Question: Yesterday i accessed the server of a friend, and all went good.
But today I'm getting this error message(on filezilla).
'''
Status: Connecting to 37.187.32.6:21...
Status: Connection established, waiting for welcome message...
Status: Initializing TLS...
Error: GnuTLS error -12: A TLS fatal alert has been received.
Error: Could not connect to server
Status: Waiting to retry...
Status: Connecting to 37.187.32.6:21...
Status: Connection established, waiting for welcome message...
Response: 220 ProFTPD 1.3.4c Server (ProFTPD) [37.187.32.6]
Command: AUTH TLS
Response: 234 AUTH TLS successful
Status: Initializing TLS...
Error: GnuTLS error -12: A TLS fatal alert has been received.
Error: Could not connect to server
'''
And with FireFTP, I see this

And this is in the index.html file
'''
Welcome to Parallels!
If you are seeing this message, the website for is not available at this time.
If you are the owner of this website, one of the following things may be occurring:
You have not put any content on your website.
Your provider has suspended this page.
Please login to https://:8443 to receive instructions on setting up your website
New to Parallels?
Parallels is a worldwide leader in virtualization and automation software that optimizes computing for consumers, businesses, and Cloud services providers across all major hardware, operating systems, and virtualization platforms.
For the Cloud, Parallels automation and virtualization software enables cloud services providers to rapidly and profitably deliver the widest range of cloud services that small businesses want and need. Our software includes key building blocks of cloud service delivery - self service control panels, billing, cloud service provisioning and virtualization. We enable the delivery of all types of services that small businesses need - shared web hosting and web applications, messaging and collaboration services, virtualized infrastructure services and thousands of other applications.
Our Automation products allow businesses to optimize their systems to maximize profit. Our Virtualization products allow personal computers to run several operating systems on one computer (like OSX and Windows) and for individual servers to function like many servers at once for creating cloud computing environments.
This website was created using our Parallels Panel product. We offer a full line of Billing, Sitebuilder and cloud computing tools. Please visit www.parallels.com to find out more information.
Test pages
Parallels Plesk Panel provides several test pages that you can use for checking the scripting features, testing database connections and mail sending. Click an icon to see test pages for different scripts:
FastCGI
Python
PHP
Perl
SSI
Consumer Products
Parallels®️ Desktop
for Mac
Parallels®️ Desktop for Mac The best solution for running Windows, Linux, or any of many other operating systems alongside OS X.
Parallels®️ Desktop for
Windows and Linux
Parallels®️ Desktop for Windows and Linux Simultaneously run multiple operating systems on your PC
Service Provider Products
Parallels®️ Automation
Parallels®️ Automation Hosting, SaaS, and cloud computing automation solution.
Parallels®️ Panel
Parallels®️ Panel The Best Control Panel Ever For Easy, Complete and Profitable Hosting
'''
The strange thing is that my friend and others can access the server.
Has anyone faced this problem?
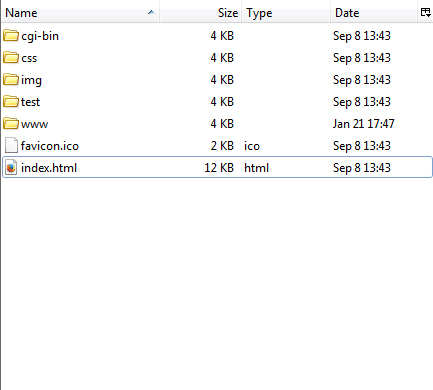
Answer: Go to File -> Site Manager -> Transfer Settings and choose active or passive mode. It should resolve your problem.